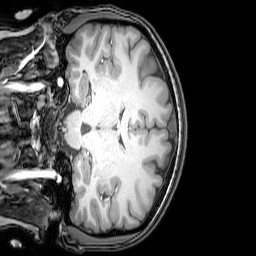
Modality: T1w
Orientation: coronal
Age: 23
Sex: female
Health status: healthy
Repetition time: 0.081 s
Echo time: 0.037 s